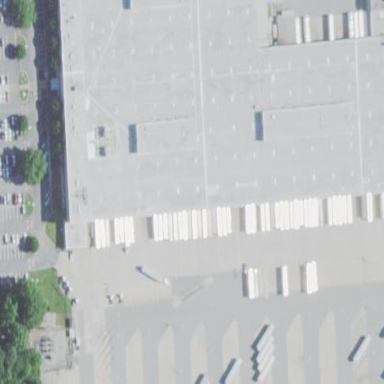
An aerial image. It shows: Logistics area.